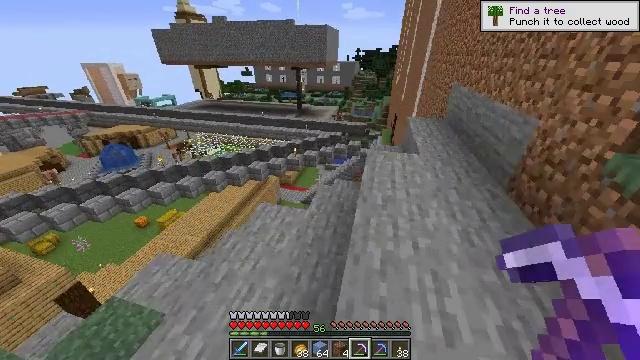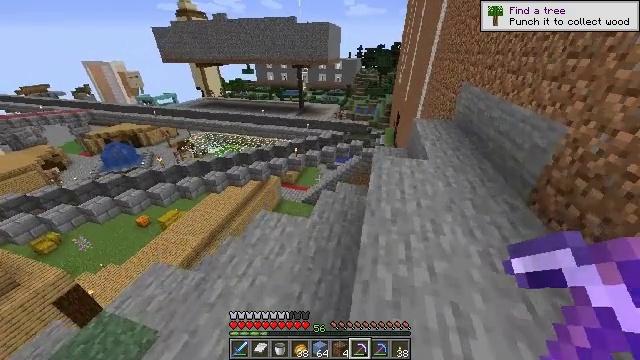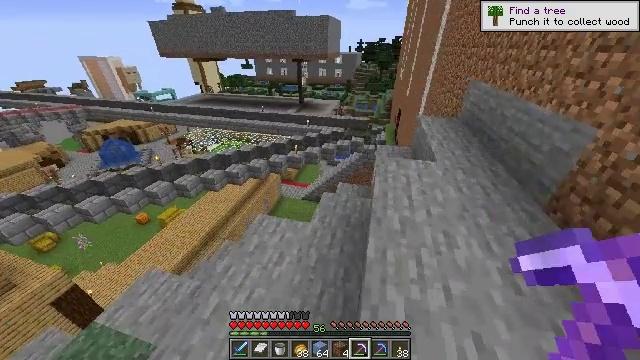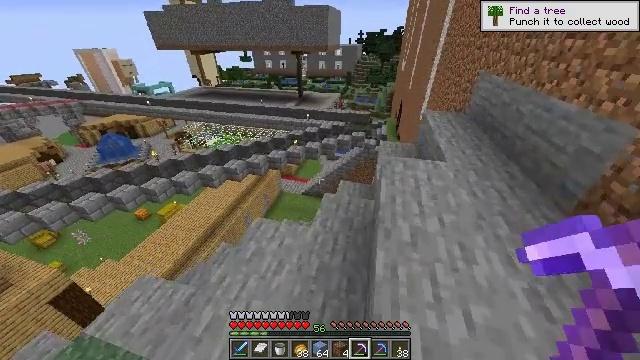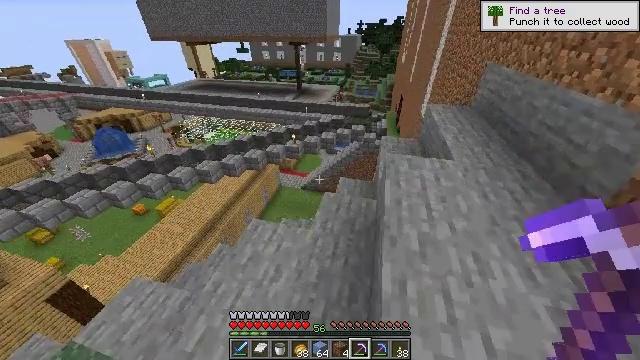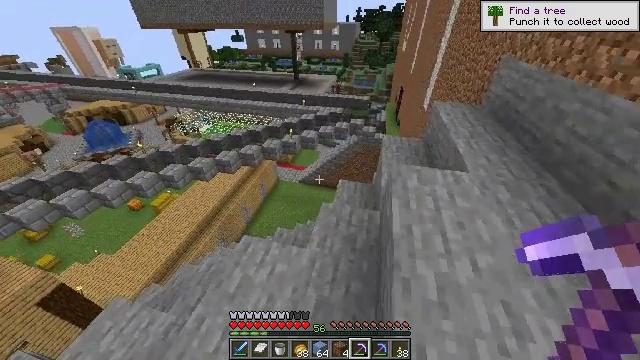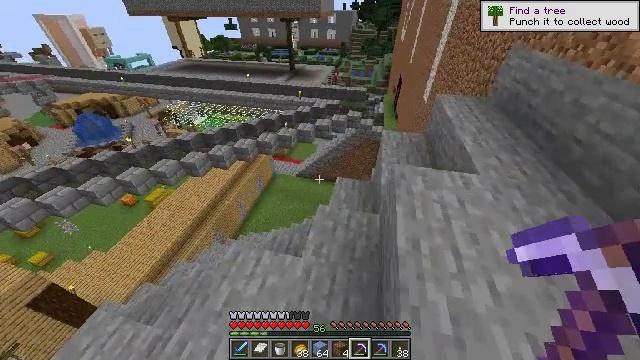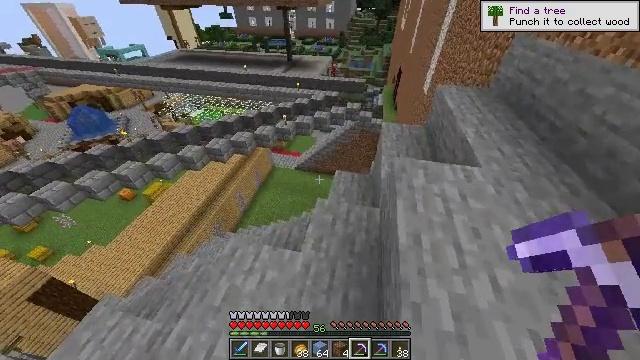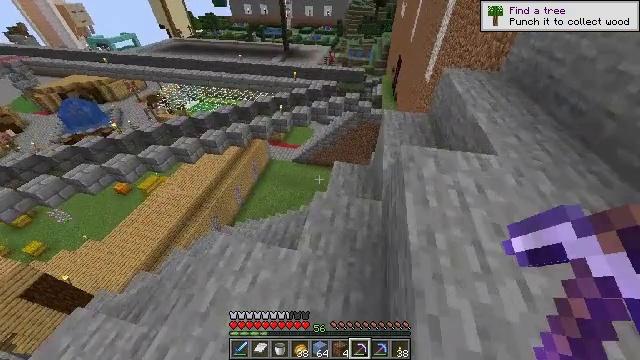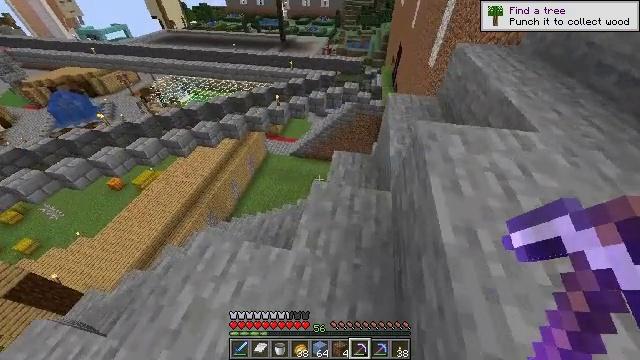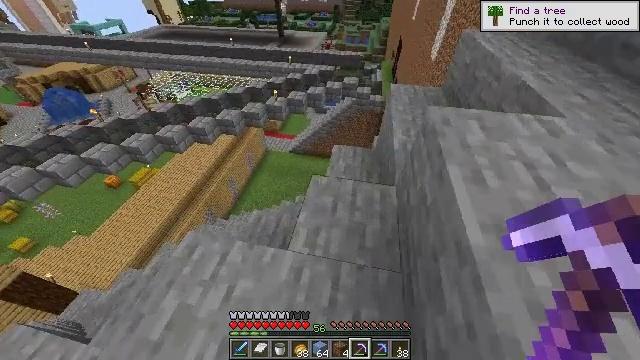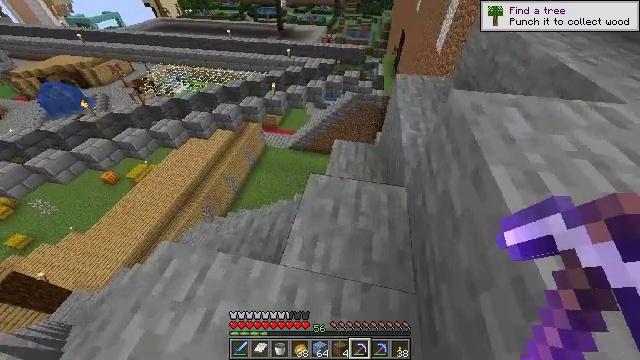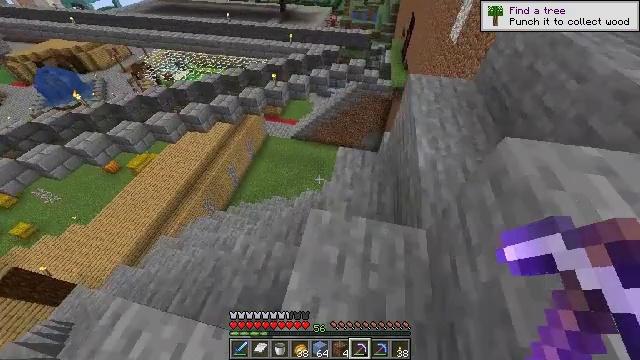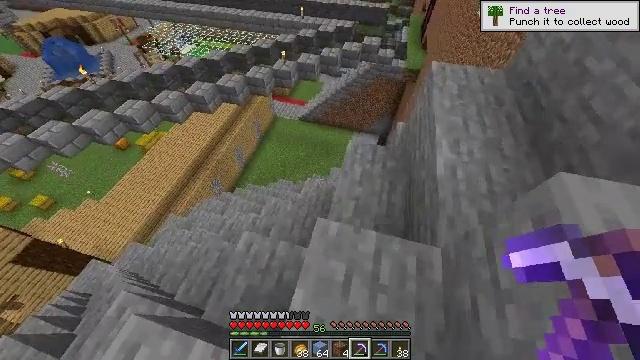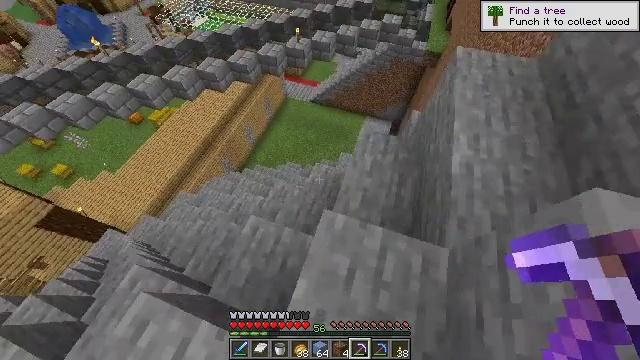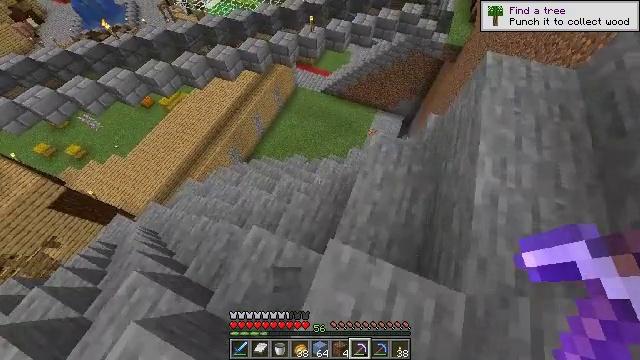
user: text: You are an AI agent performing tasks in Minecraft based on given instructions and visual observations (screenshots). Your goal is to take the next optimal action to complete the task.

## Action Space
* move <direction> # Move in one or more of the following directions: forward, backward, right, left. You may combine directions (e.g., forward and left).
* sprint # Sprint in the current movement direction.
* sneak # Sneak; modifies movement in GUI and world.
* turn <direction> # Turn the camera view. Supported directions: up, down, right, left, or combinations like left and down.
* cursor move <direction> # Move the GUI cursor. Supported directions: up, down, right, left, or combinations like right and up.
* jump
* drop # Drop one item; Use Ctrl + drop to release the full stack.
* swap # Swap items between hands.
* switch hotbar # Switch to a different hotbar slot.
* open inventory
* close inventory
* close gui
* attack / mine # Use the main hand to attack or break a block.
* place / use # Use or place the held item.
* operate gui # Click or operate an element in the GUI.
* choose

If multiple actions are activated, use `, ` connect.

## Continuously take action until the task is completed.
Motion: motion action
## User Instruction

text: Make packed ice by combining ice blocks in the grid.
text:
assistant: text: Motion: move forward
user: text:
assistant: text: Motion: move forward, turn down
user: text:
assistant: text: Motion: move forward, turn down
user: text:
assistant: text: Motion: move forward, turn down
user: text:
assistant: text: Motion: move forward, turn down
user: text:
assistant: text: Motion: move forward, turn down
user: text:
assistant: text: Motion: move forward, turn down
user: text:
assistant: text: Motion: move forward, turn down
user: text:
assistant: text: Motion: move forward, turn down
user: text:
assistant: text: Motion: move forward
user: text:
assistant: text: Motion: move forward, turn down
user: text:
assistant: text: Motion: move forward, turn down
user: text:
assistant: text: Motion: move forward, turn left and down
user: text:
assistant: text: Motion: move forward, turn left and down
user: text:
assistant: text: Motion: move forward, turn left and down
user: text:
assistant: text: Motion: move forward, turn left and down
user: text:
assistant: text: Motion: move forward, turn left and down
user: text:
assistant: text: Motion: move forward, turn left and down
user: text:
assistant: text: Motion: move forward, turn left and down
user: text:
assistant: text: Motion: move forward, turn left and down
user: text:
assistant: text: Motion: move forward, turn left and down
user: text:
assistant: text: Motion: move forward, turn left
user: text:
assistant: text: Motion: move forward, turn left
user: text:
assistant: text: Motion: move forward
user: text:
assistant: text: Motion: move forward
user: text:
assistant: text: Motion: move forward
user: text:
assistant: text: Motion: move forward
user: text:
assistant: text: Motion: move forward
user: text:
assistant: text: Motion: move forward
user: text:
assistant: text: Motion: move forward, turn right and up